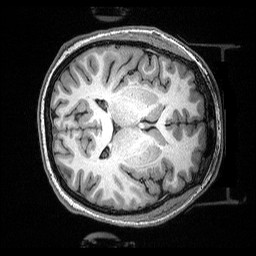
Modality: T1w
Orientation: axial
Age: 29
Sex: female
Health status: ill
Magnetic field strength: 3 T
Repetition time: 2.53 s
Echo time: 0.00331 s